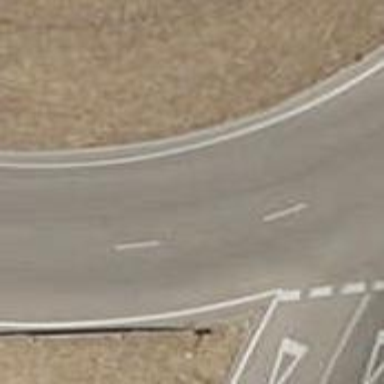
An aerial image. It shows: Tertiary road made of asphalt leading to roundabout junction.